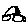
Label: car